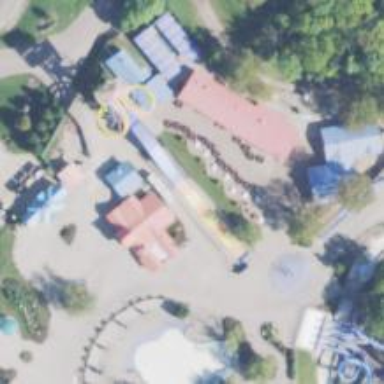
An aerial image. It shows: Bridge leading to water slide attraction.